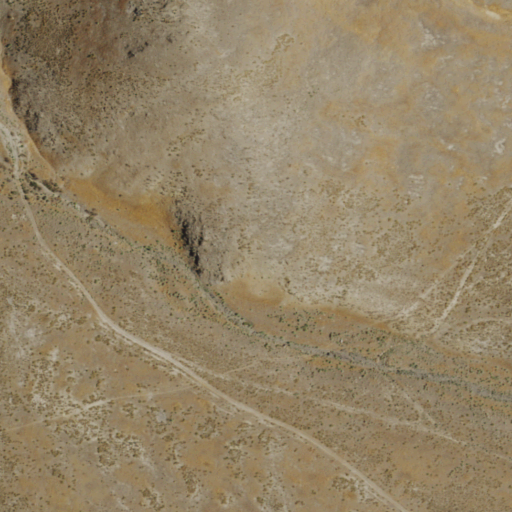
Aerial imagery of valley in Nevada named Felix Canyon containing shrub and grassland